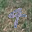
Label: 4